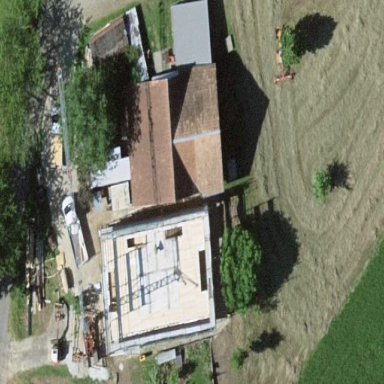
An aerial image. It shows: Farmyard area.